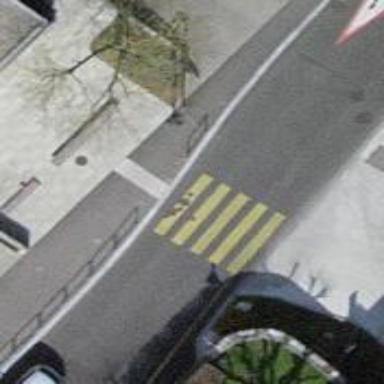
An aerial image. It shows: Uncontrolled zebra crossing on the road.